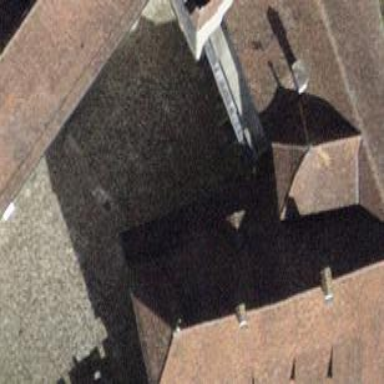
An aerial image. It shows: Building with tiled roof.